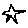
Label: star